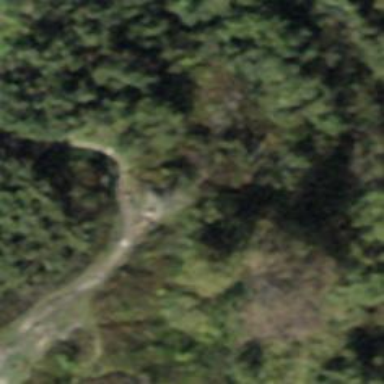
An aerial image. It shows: Path.